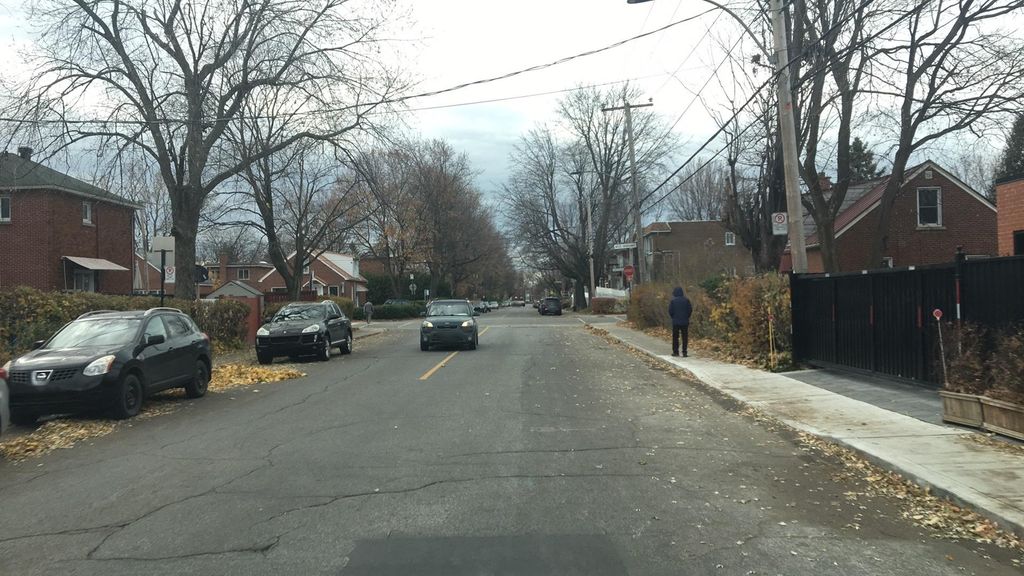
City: montreal